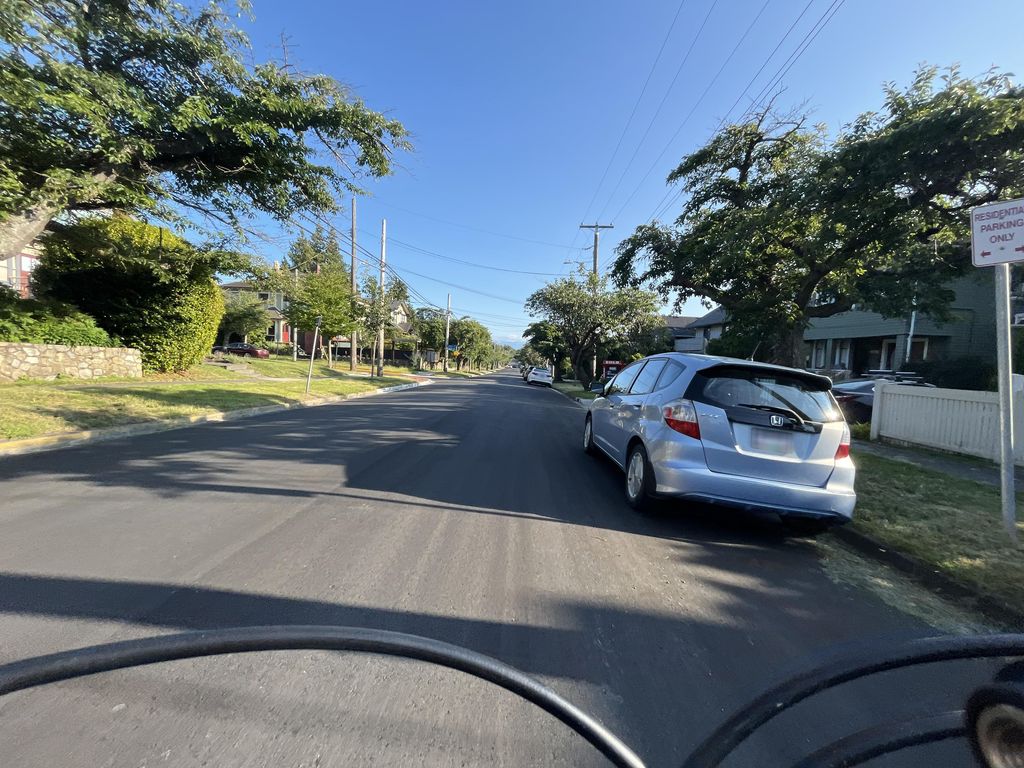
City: victoria